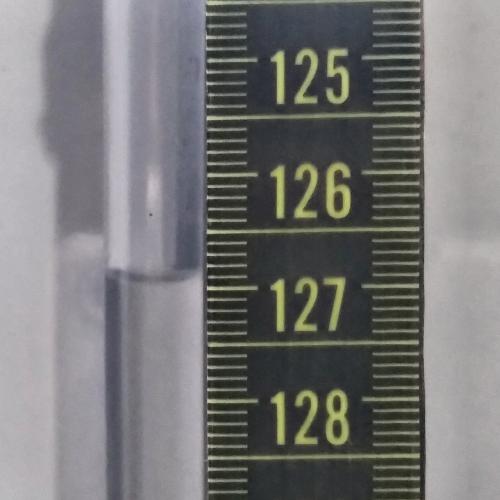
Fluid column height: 126.9 cm